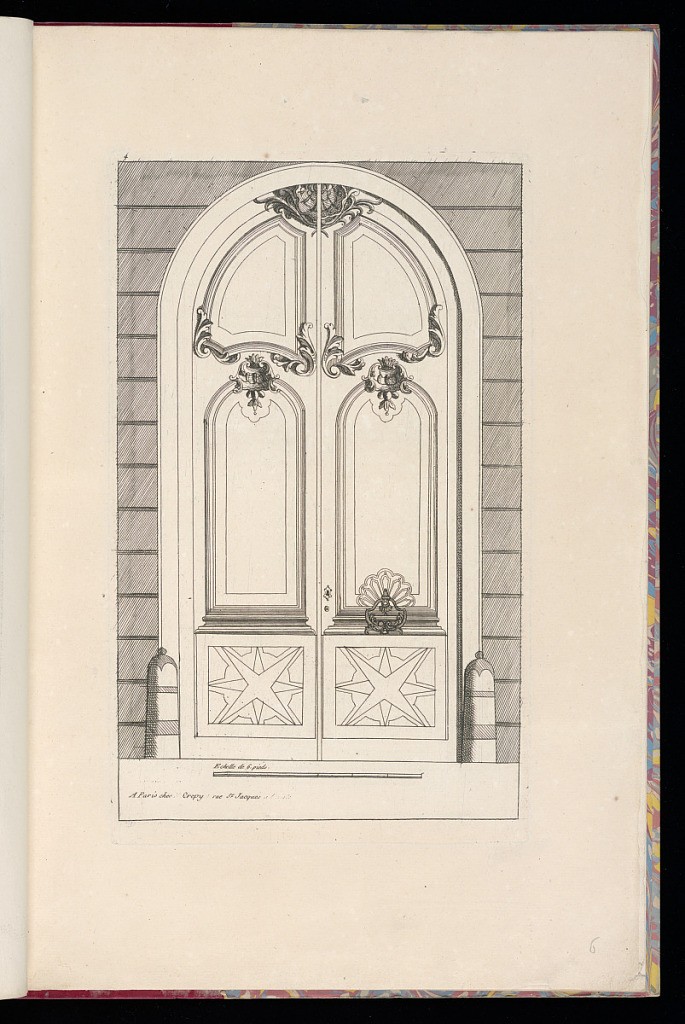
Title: Design for Doors for a Porte Cochère
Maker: Louis Crépy, French, 1680?–1760
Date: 1680-1718
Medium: Etching and engraving on laid paper
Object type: Print
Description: Elevation of a set of arched double doors for a porte-cochère decorated with ornament motifs including shells, rinceaux, and scrolls.